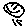
Label: smiley face